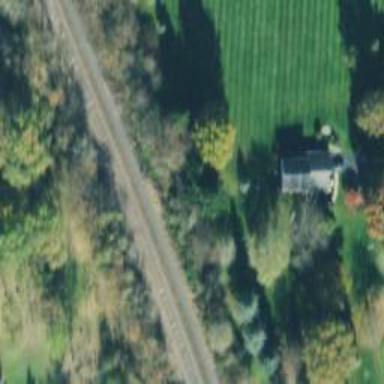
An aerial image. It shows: Railway track.